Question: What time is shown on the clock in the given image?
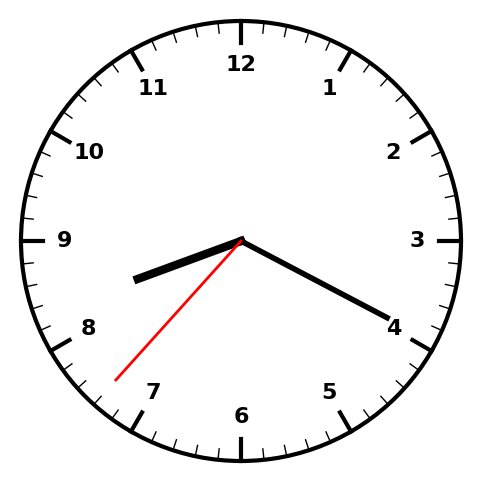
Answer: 08:19:37